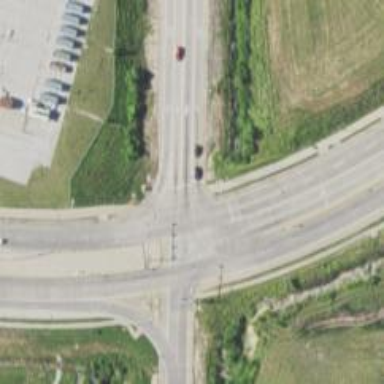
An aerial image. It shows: Unmarked road crossing.